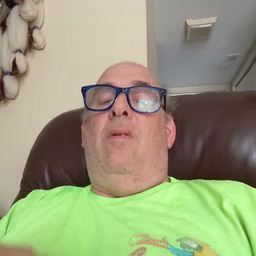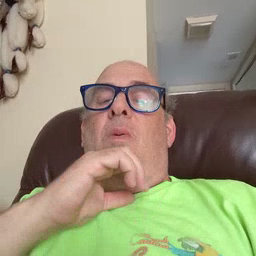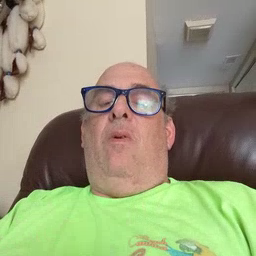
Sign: old